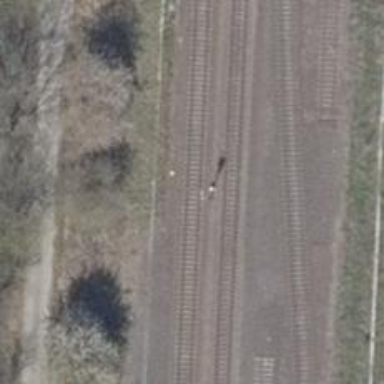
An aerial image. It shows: Railway signal.